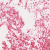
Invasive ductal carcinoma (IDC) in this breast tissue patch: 0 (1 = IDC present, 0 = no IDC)